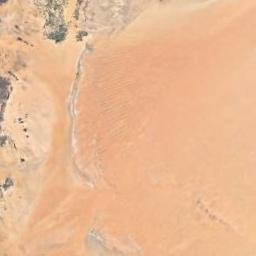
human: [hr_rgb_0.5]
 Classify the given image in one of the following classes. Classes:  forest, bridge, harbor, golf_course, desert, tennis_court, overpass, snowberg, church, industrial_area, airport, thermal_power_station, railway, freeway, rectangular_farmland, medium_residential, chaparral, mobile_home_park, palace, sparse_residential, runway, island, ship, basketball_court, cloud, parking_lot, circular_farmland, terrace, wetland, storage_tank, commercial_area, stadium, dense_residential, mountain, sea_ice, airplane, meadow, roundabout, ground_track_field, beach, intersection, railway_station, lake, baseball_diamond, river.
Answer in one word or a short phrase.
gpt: desert